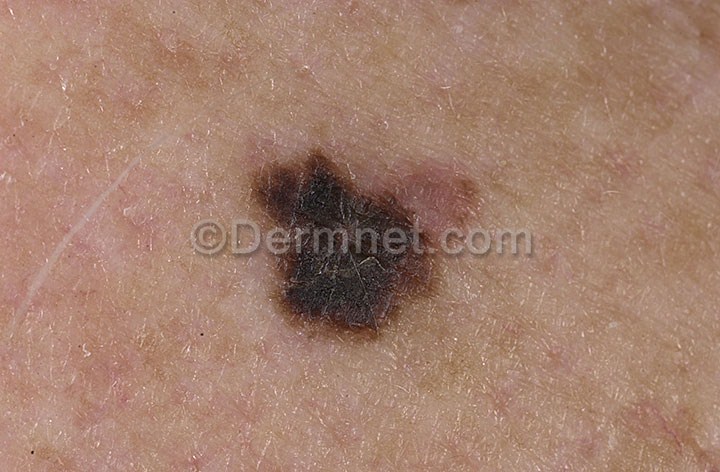
Disease: Melanoma Skin Cancer Nevi and Moles